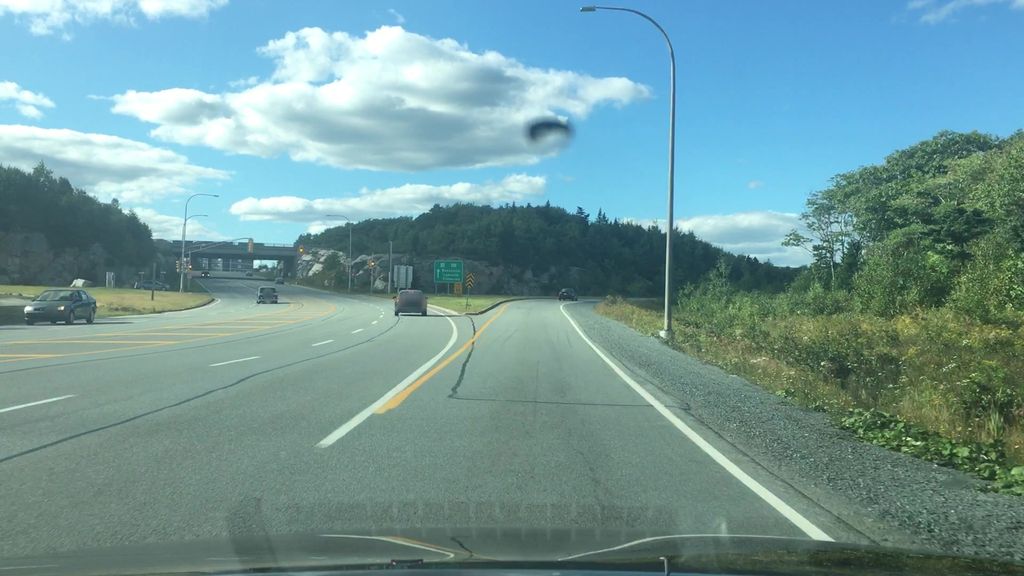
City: halifax